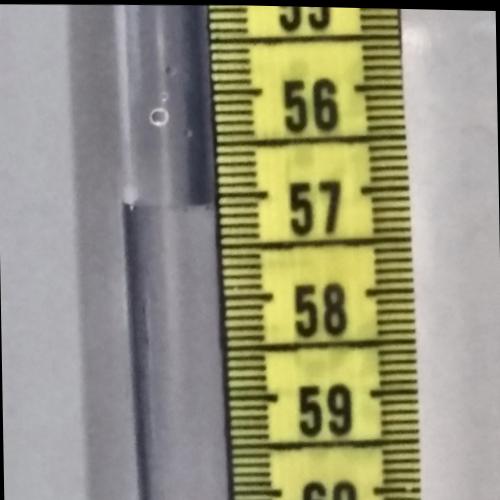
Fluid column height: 57.1 cm